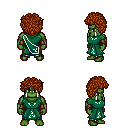
a pixel art fantasy rpg character, male body template, orc, green skin, sash dress, metal pants, brunette curly afro hairstyle, leather bracers, four views (front, back, left, right), 2x2 character sprite sheet, small pixel art, hard edges, no anti-aliasing